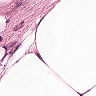
Metastatic tissue present: no